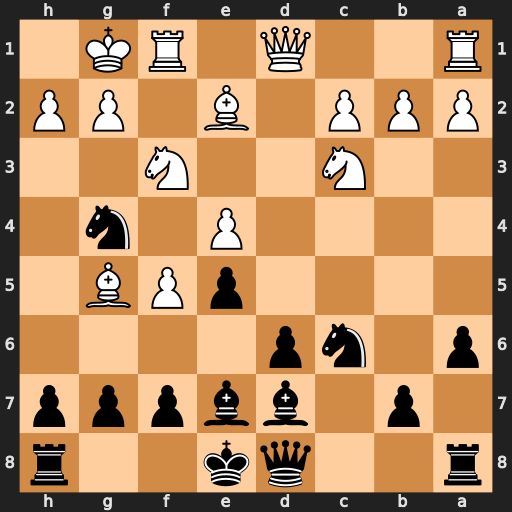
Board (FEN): r2qk2r/1p1bbppp/p1np4/4pPB1/4P1n1/2N2N2/PPP1B1PP/R2Q1RK1
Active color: b
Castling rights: kq
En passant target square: -
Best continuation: Bxg5 Nxg5 Ne3